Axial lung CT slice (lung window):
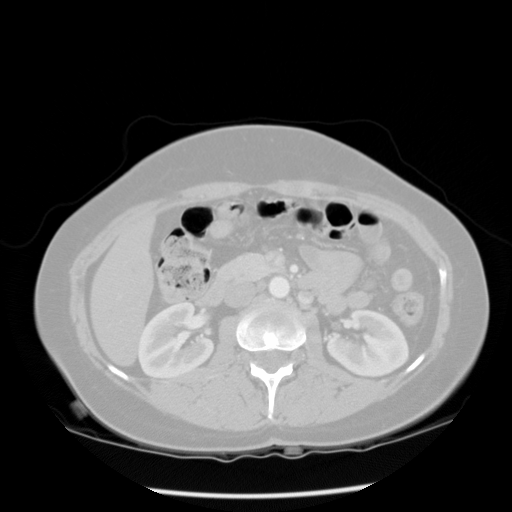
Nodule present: no